Aerial crown-view tile of a tropical tree (Barro Colorado Island, Panama), acquired 20250915:
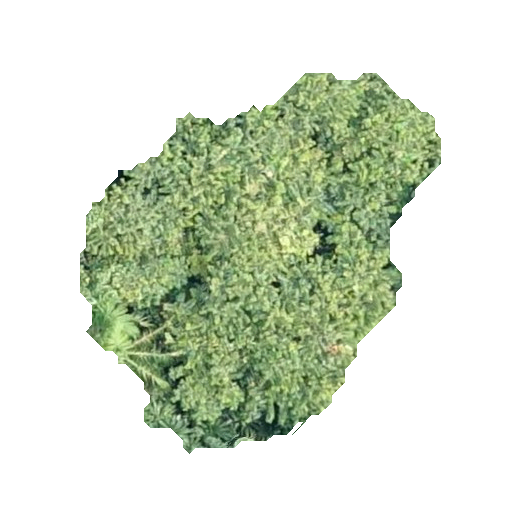
Species: Luehea seemannii
GBIF accepted scientific name: Luehea seemannii
Crown area: 129.617 m²